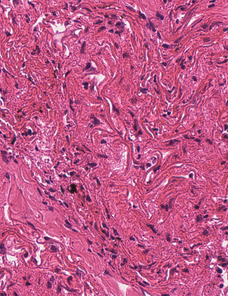
Tumor epithelial tissue: no
Tumor-associated stroma tissue: yes
Normal tissue: no